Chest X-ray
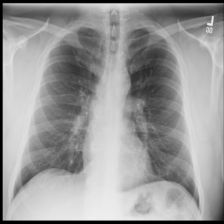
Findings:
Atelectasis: negative
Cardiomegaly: negative
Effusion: negative
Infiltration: positive
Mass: negative
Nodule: negative
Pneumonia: negative
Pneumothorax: negative
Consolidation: negative
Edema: negative
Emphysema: negative
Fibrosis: negative
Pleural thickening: negative
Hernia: negative